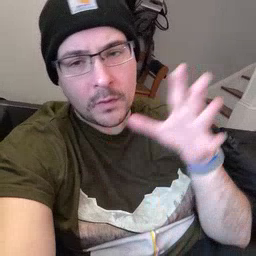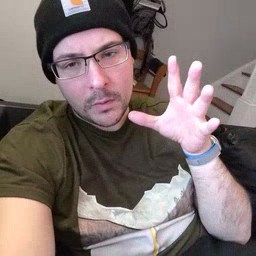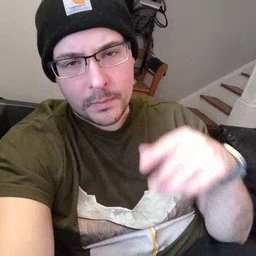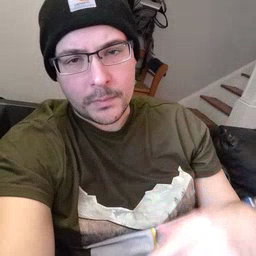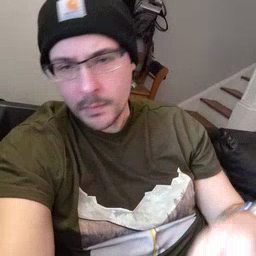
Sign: farm